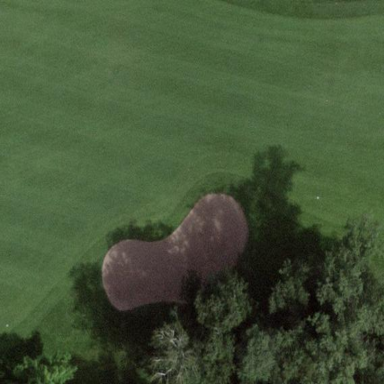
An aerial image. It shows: Golf bunker.